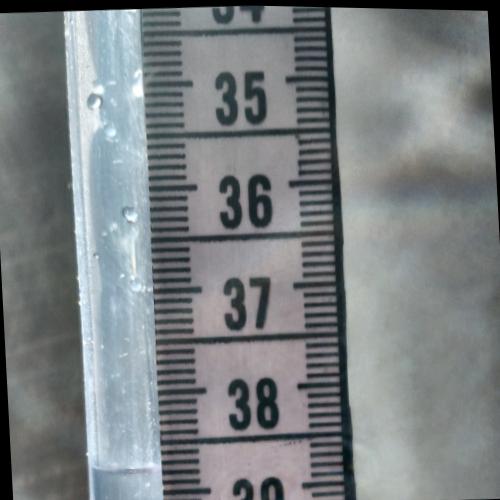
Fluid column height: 38.8 cm